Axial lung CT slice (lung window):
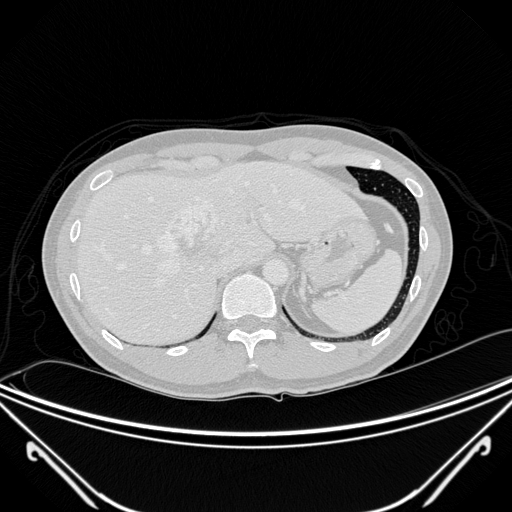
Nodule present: no